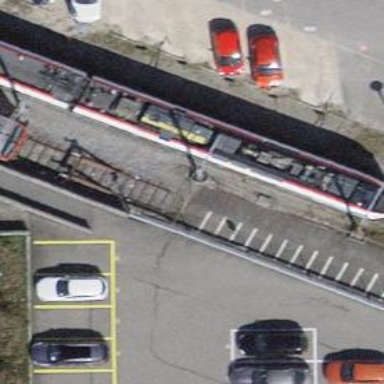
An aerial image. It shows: Railway buffer stop.